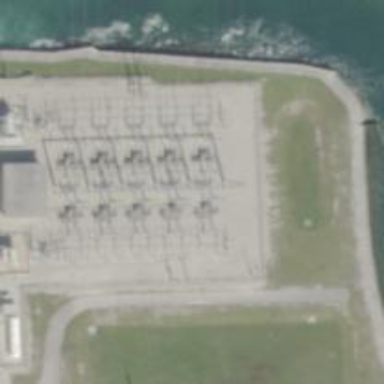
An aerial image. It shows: Switch used for power control.